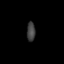
Tissue: lung
Cell type: Epithelial cells
Senescence score: 0.1625
Nuclear area (px): 157
Mean DAPI intensity: 64.159